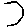
Label: hexagon